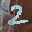
Label: 2